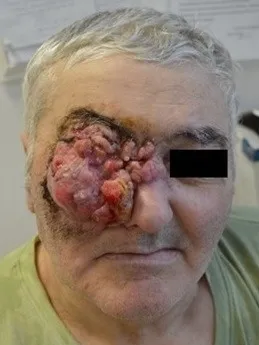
Preoperative aspect.
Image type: medical_photograph (other_medical_photograph)